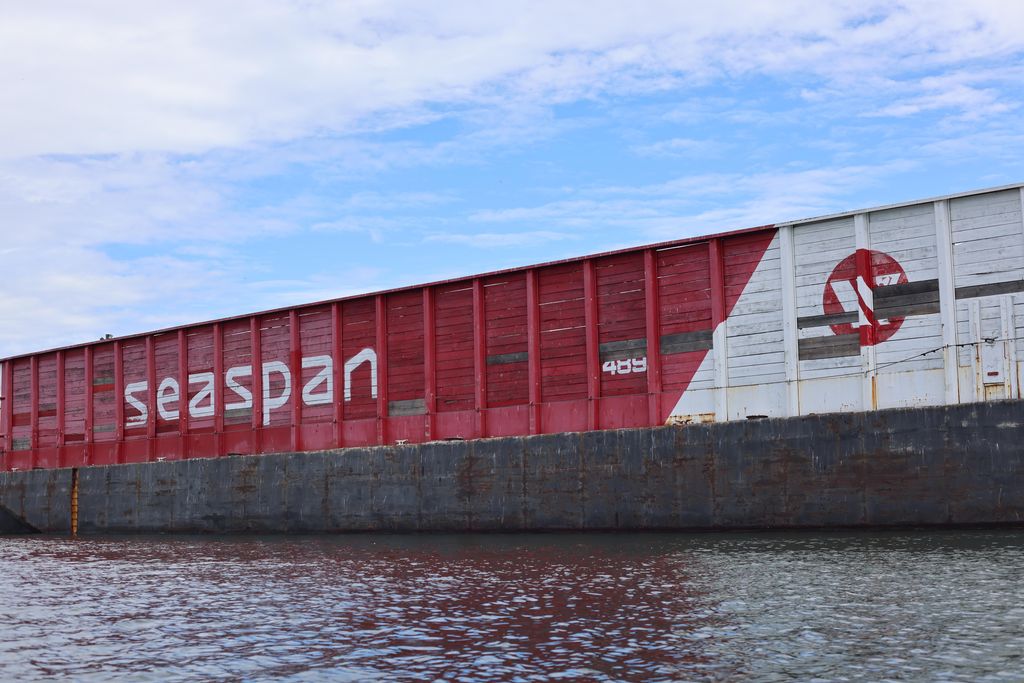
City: victoria